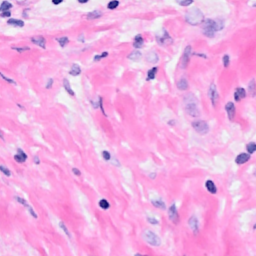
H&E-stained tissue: Breast